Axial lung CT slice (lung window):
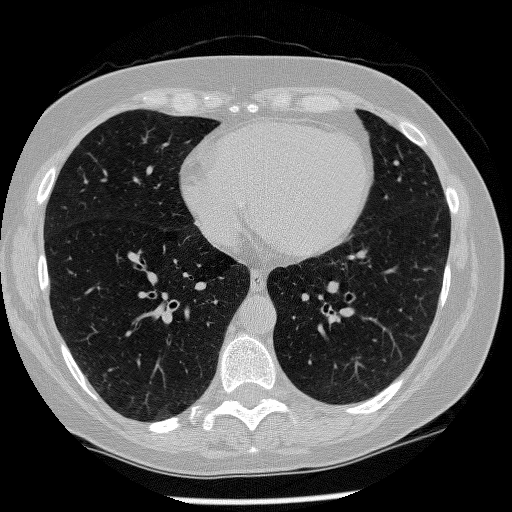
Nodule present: no